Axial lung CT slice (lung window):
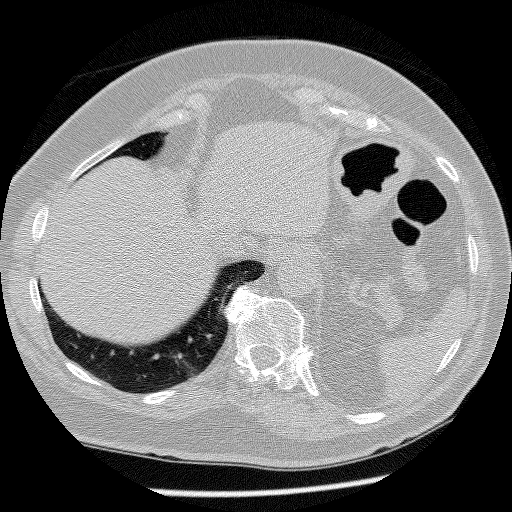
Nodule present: no